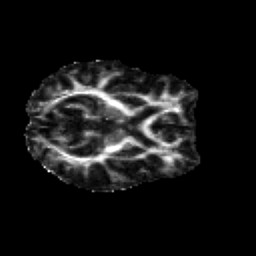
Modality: FA
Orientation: axial
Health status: healthy
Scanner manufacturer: siemens
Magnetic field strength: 3 T
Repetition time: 12 s
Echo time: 0.092 s